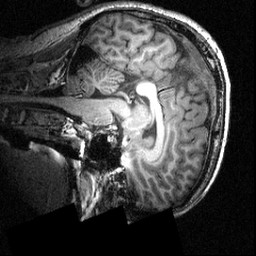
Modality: T1w
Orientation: sagittal
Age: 26
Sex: male
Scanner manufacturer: siemens
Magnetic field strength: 3.951 T
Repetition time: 1.5 s
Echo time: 0.00335 s